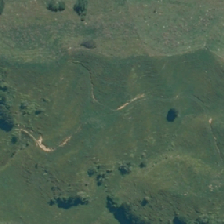
Land cover: high_producing_grassland